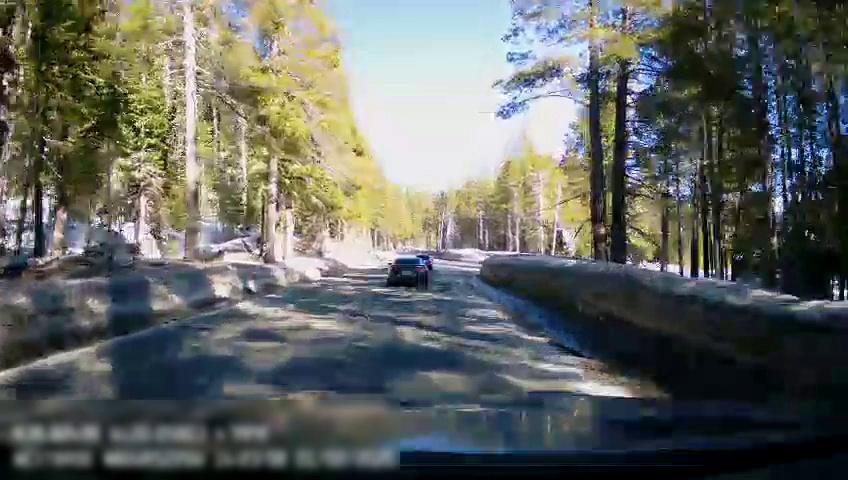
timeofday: Day
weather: Snowy
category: Drivable Space
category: Vehicles | Car
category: Vehicles | Car